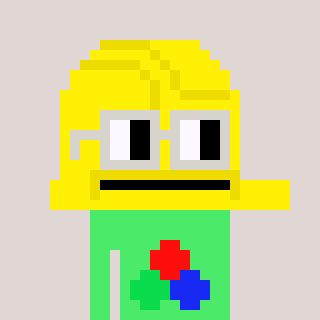
a pixel art character with square light gray glasses, a construction helmet-shaped head and a teal-colored body on a warm background